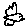
Label: bird